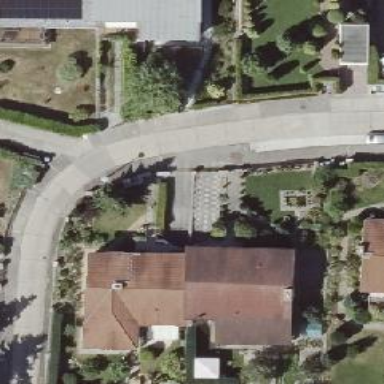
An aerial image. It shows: Residential road with concrete surface. There is separate sidewalk.